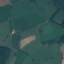
Label: Pasture